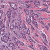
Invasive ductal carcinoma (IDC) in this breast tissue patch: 1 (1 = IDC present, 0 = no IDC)